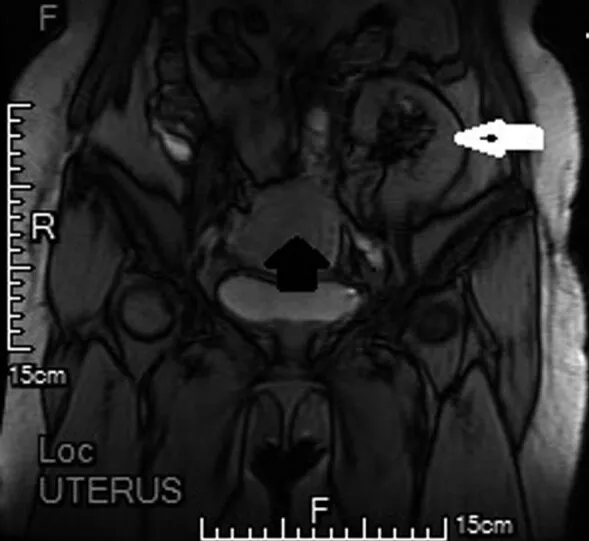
Preoperative MRI image. The white arrow indicates the transplanted kidney. The black arrow indicates the FIGO-stage IA endometrial carcinoma.
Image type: radiology (mri)